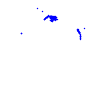
Particle: pion